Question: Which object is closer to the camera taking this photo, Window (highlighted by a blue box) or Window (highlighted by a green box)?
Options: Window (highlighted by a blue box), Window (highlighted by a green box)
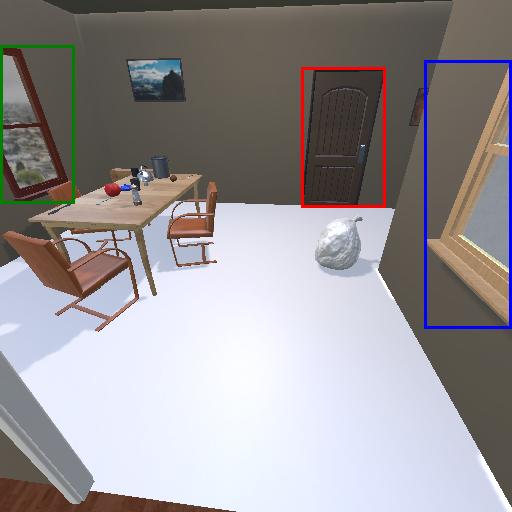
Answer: Window (highlighted by a blue box)